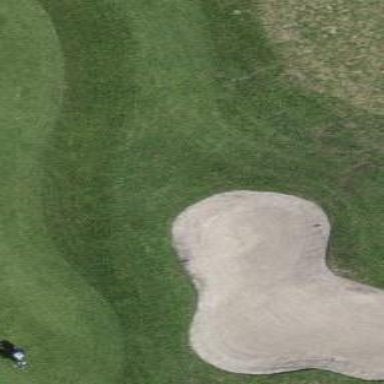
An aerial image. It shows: Bunker on golf course.